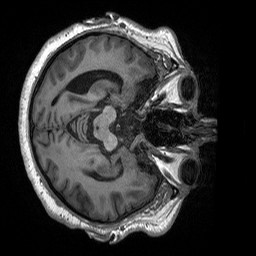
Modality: T1w
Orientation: axial
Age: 65
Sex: male
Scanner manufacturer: siemens
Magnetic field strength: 3 T
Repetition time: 2.4 s
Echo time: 0.00226 s